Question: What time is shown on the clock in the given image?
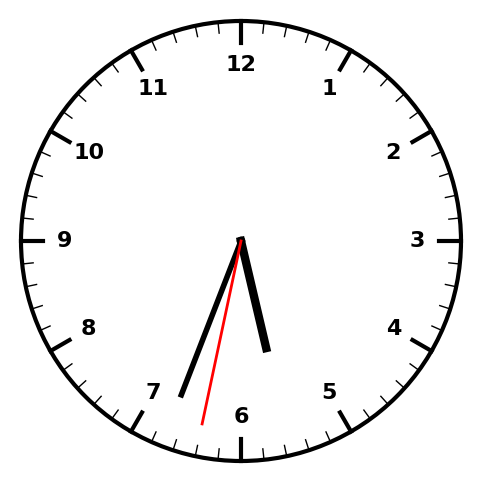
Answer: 05:33:32